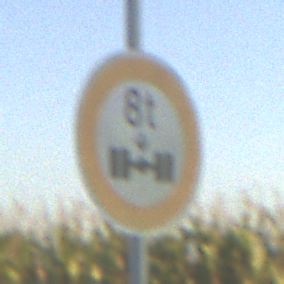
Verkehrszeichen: TatsaechlicheAchslast
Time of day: SunriseSunset
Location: Outdoor (RoadRail)
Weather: Clear
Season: NotSpecified
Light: Natural